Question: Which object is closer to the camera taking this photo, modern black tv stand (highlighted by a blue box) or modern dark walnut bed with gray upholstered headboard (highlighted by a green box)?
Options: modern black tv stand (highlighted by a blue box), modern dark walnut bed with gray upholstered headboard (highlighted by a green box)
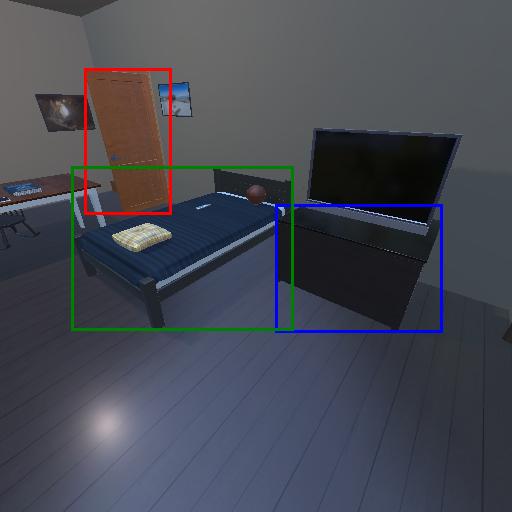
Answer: modern black tv stand (highlighted by a blue box)